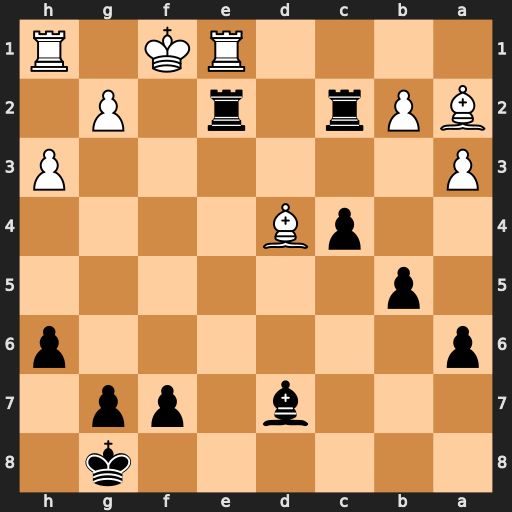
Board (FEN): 6k1/3b1pp1/p6p/1p6/2pB4/P6P/BPr1r1P1/4RK1R
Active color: b
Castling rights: -
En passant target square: -
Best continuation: Rxe1+ Kxe1 Rc1+ Kf2 Rxh1